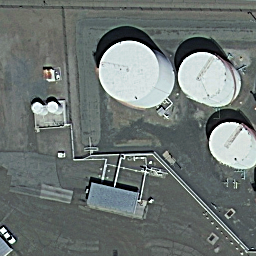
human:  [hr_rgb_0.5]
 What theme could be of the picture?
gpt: storage tanks